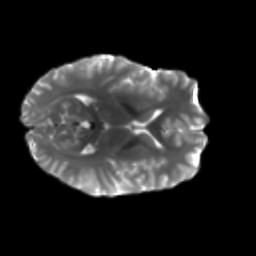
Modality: T2w
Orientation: axial
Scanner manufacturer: siemens
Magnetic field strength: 3 T
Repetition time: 4.16 s
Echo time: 0.0806 s